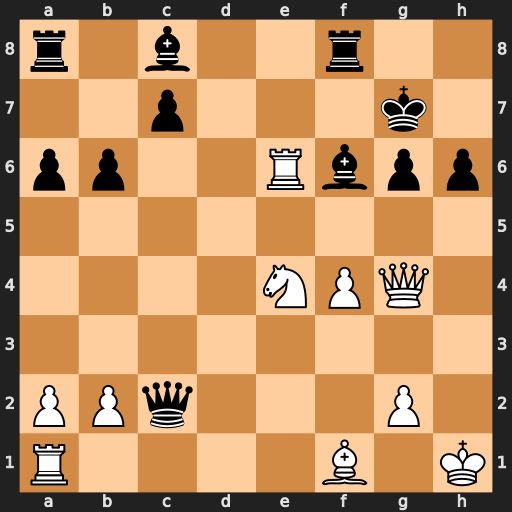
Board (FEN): r1b2r2/2p3k1/pp2Rbpp/8/4NPQ1/8/PPq3P1/R4B1K
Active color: w
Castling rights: -
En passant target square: -
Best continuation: f5 Bxe6 Qxg6+ Kh8 Qxh6+